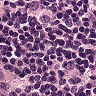
Metastatic tissue present: yes